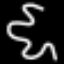
Label: squiggle